Question: My current project would be too lengthy to post here, however, this is the single line that produces a really strange behavior, at least as I see it . I use the 'clip' object to store relatively short strings ( maximum size in use in 35 ), however the condition fails when dealing with negative values in 'start' .
I tried adding '(const int)' in front of 'clip.length()', but the output wouldn't change :
Any ideas what does this mean ? I'm using G++ on Ubuntu 14.04 .
'''
void Cut ( const int start, const int stop )
{ if (start > clip.length() ) cout << "start: " << start << " > " << clip.length() << endl;
...
}
'''

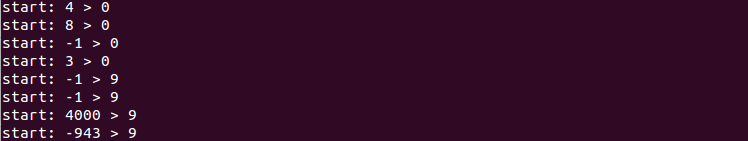
Answer: The reason is this comparison:
'''
if (start > clip.length()) {
'''
You are comparing a signed and an unsigned here. I suggest changing both operands to have the same type, e.g.:
'''
if (start > static_cast<int>(clip.length())) {
'''
Additional, the original code produces a nice compiler warning when warnings are turned on (and they be turned on to avoid such issues):
'''
test.cpp:8:13: warning: comparison between signed and unsigned integer expressions [-Wsign-compare]
'''
With g++, try using '-Wall' and maybe even '-Wextra'.